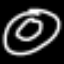
Label: donut